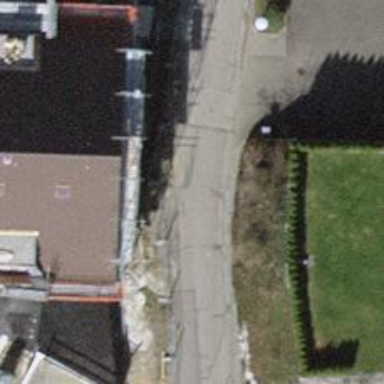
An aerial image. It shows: Residential road without sidewalk.